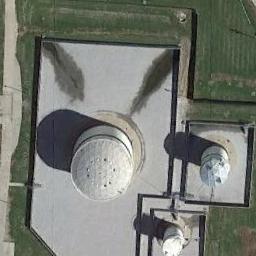
Label: storage tanks